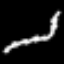
Label: squiggle